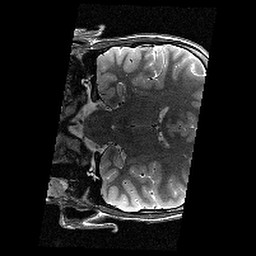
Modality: T2w
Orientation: coronal
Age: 12
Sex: male
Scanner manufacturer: siemens
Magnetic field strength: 3 T
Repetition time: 9.23 s
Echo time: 0.067 s